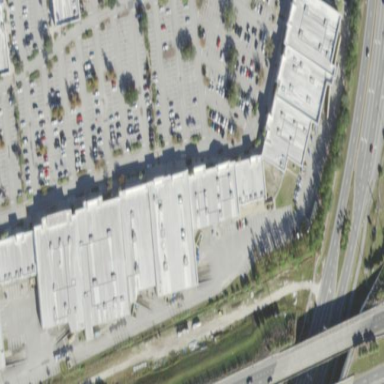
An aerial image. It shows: Commercial building.